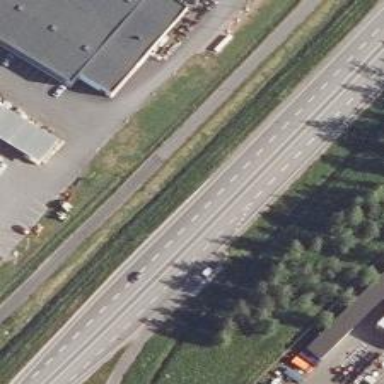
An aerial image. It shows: Asphalt road designated as trunk highway.